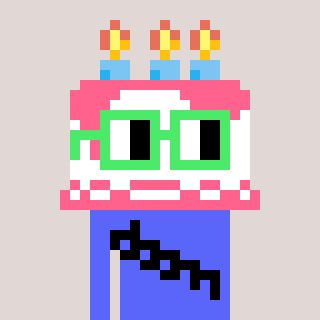
a pixel art character with square light green glasses, a cake-shaped head and a purple-colored body on a warm background